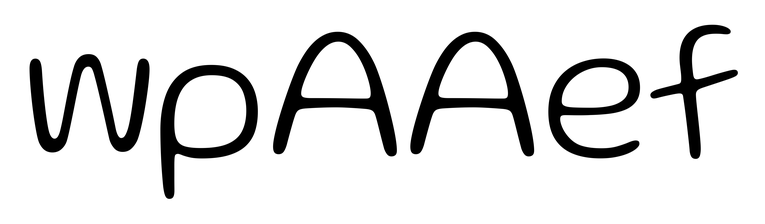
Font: Gluten_ExtraLight